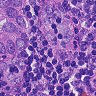
Metastatic tissue present: yes